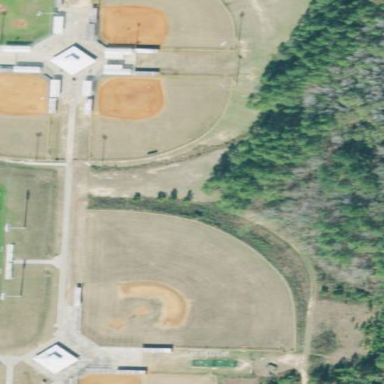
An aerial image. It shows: Baseball pitch for leisure land activities.